Interaction volume radius: 5 \u00c5
Interaction volume height: 25 \u00c5
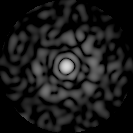
Disorder parameter: 0.7814